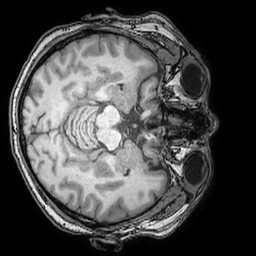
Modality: T1w
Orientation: axial
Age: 38
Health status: ill
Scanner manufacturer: philips
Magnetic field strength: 3 T
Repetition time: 0.007 s
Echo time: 0.0035 s